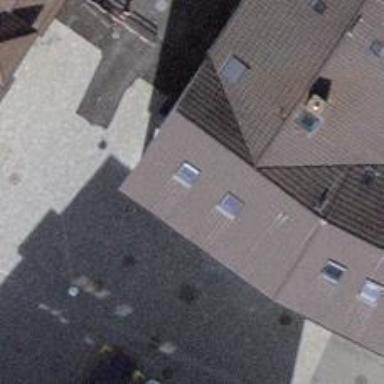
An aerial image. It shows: Cafe.